Question: I am new to Tableau and I am trying to create a pie chart on tableau using the following sample data. Could some one help me out.

I have added Sum and date to the measures side and t1 , t2 to the dimensions side. But I end not getting any pie chart as expected.I wanted to just visualize how the sum of 100 can be shown as percentages of t1 and t2 on the pie chart
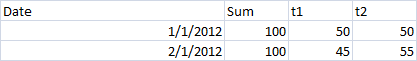
Answer: Actually it is pretty simple. you will have to rearrange your data as below.
Date Section Count
1/1/2012 t1 50
1/1/2012 t2 50
2/1/2012 t1 45
2/1/2012 t2 55
and then refer to the <URL>.